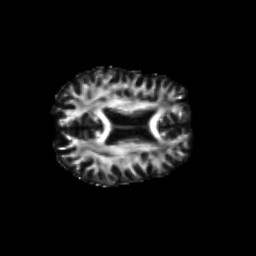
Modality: FA
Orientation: axial
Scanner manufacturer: siemens
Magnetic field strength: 3 T
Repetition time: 9.2 s
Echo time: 0.084 s